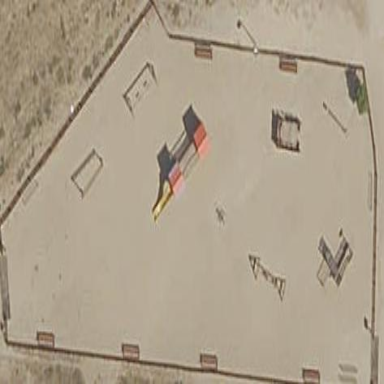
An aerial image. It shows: Playground area for leisure activities on the land.